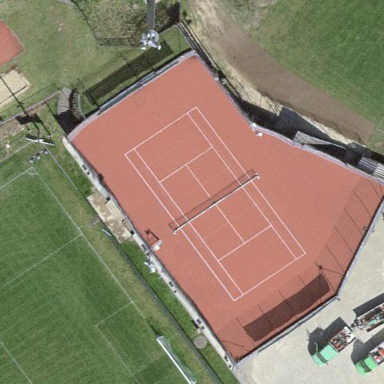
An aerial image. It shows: Tennis court in leisure pitch.